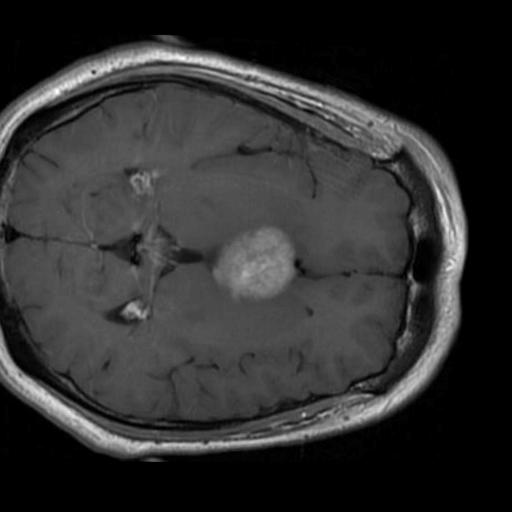
Label: brain_tumor